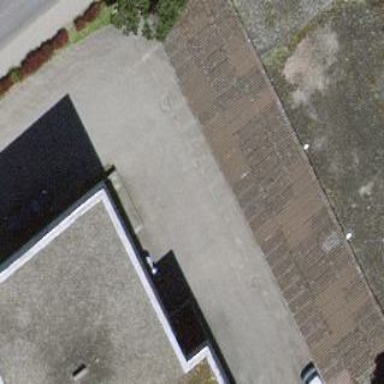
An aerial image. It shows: Garage building.